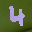
Label: 4